Question: I have been thinking about a complicated view/query I need to create but I can't seem to find a good (or working) solution to my problem. First I will give you a piece of my database structure to help explain my problem:

Every Agreement usually has 3 persons involved: a client, an endclient, and a contactperson. These role types are defined in the PersonAgreementInvolvementRole table. What I want is to create a view where I can get all three person names involved in the agreement, so something like this:
'''
AgreementID | ClientName | EndClientName | ContactPersonName
1 | Company1 | Company2 | Smith
'''
Because I need to go to the same (Person) table everytime to get the name of the person involved, I don't know how I can do this best. I first tried something like this:
'''
select ag.StartDate, ag.EndDate, ag.PriceRate, ag.TaskDescription, pc.Name as ClientName, pec.Name as EndClientName
from dbo.Agreement ag inner join dbo.PersonAgreementInvolvement pai
on ag.AgreementID = pai.AgreementID
inner join dbo.Person pc
on pai.PersonID = pc.PersonID
inner join dbo.PersonAgreementInvolvementRole pairc
on pai.PersonAgreementInvolvementRoleID = pairc.PersonAgreementInvolvementRoleID
inner join dbo.Person pec
on pai.PersonID = pec.PersonID
inner join dbo.PersonAgreementInvolvementRole pairec
on pai.PersonAgreementInvolvementRoleID = pairec.PersonAgreementInvolvementRoleID
where pairec.Value = 'Client'
and
pairc.Value = 'EndClient'
'''
but that didn't work (it returned no data at all), after that I tried a query with a union but that also didn't work.
Any of you have an idea? More information can be provided if needed, just ask!
Example data:
I have an agreement (AgreementID = 1) with two persons involved. There is a person with the name "Google" which has the InvolvementRole "Client" and another person named "Microsoft" which has the InvolvementRole "EndClient". What I would like to get from my query is the following:
'''
AgreementID - Client - EndClient
-------------------- -----------------
1 Google Microsoft
'''
EDIT: SOLVED! Ultimately, this query did the job:
'''
SELECT ag.StartDate, ag.EndDate, ag.PriceRate, CAST( ag.TaskDescription AS VARCHAR(8000)),
MIN(CASE WHEN pair.Value = 'Klant' THEN pc.Name END) as Klant,
MIN(CASE WHEN pair.Value = 'Eindklant' THEN pc.Name END) as Eindklant,
MIN(CASE WHEN pair.Value = 'ContactPerson' THEN pc.Name END) as ContactPersonName
FROM dbo.Agreement ag
INNER JOIN dbo.PersonAgreementInvolvement pai
ON ag.AgreementID = pai.AgreementID
inner join dbo.PersonAgreementInvolvementRole pair
on pai.PersonAgreementInvolvementRoleID = pair.PersonAgreementInvolvementRoleID
LEFT JOIN dbo.Person pc
ON pai.PersonID = pc.PersonID
GROUP BY ag.StartDate, ag.EndDate, ag.PriceRate, CAST( ag.TaskDescription AS VARCHAR(8000))
'''
Thanks to everyone who helped me solve it! :)
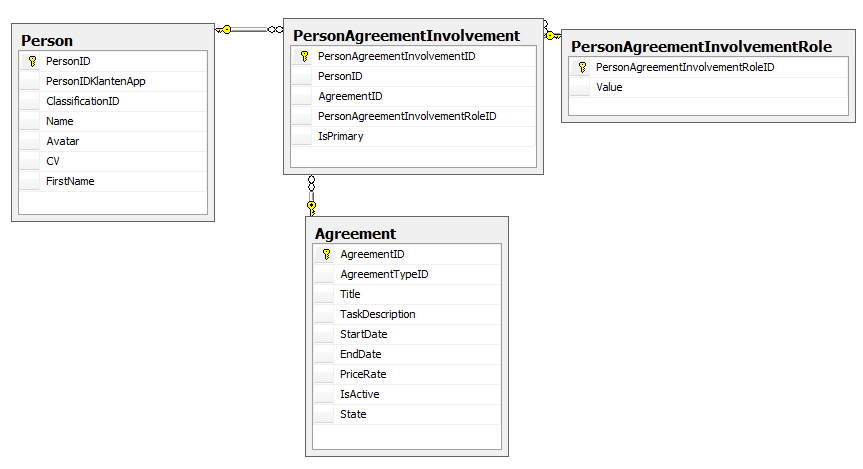
Answer: If I understood your structure correctly, this should do the trick:
'''
WITH PersonsInvolved AS
(
SELECT AgreementID,
MIN(CASE WHEN pai.Value = 'Client' THEN pc.Name END) as ClientName,
MIN(CASE WHEN pai.Value = 'EndClient' THEN pc.Name END) as EndClientName,
MIN(CASE WHEN pai.Value = 'ContactPerson' THEN pc.Name END) as ContactPersonName
FROM dbo.PersonAgreementInvolvement pai
LEFT JOIN dbo.Person pc
ON pai.PersonID = pc.PersonID
GROUP BY AgreementID
)
SELECT ag.StartDate, ag.EndDate, ag.PriceRate, ag.TaskDescription,
pin.ClientName, pin.EndClientName, pin.ContactPersonName
FROM dbo.Agreement ag
INNER JOIN PersonsInvolved pin
ON ag.AgreementID = pin.AgreementID
'''